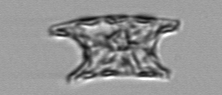
Label: Eucampia